Aerial crown-view tile of a tropical tree (Barro Colorado Island, Panama), acquired 20250915:
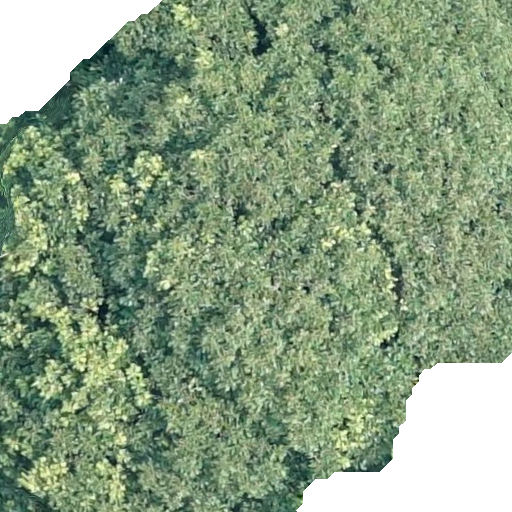
Species: Dipteryx oleifera
GBIF accepted scientific name: Dipteryx oleifera
Crown area: 407.711 m²